Question: Here is my code below. It draw triangles on execution. I want to make a little change in it.
Change is
On execution there would be 1 triangle. but if i Click inside the triangle 1 then it draw other triangle. else dont draw.
I tried to do with the changes in 'g2d.draw(triangle2);'
But it have problem. It just dont show triangle but draw it as hidden.
'''
public class Triangle_shape extends JFrame implements ActionListener {
public static int x=0;
public static JButton btnSubmit = new JButton("Submit");
public static JButton change = new JButton("Change");
public Triangle_shape(){
}
public static void main(String[] args) {
TrianglePanel t= new TrianglePanel();
ClickListener cl= new ClickListener();
JFrame frame = new JFrame ();
final int FRAME_WIDTH = 500;
final int FRAME_HEIGHT = 500;
btnSubmit.addActionListener(cl);
frame.setSize (FRAME_WIDTH, FRAME_HEIGHT);
frame.setLayout(new BorderLayout());
frame.add(new TrianglePanel(), BorderLayout.CENTER);
frame.add(btnSubmit, BorderLayout.PAGE_END);
frame.add(change, BorderLayout.LINE_END);
frame.pack();
frame.repaint();
frame.setTitle("A Test Frame");
frame.setDefaultCloseOperation(JFrame.EXIT_ON_CLOSE);
frame.setVisible(true);
}
public static class TrianglePanel extends JPanel implements MouseListener{
private Polygon triangle,triangle2;
public TrianglePanel(){
//Create triangle
System.out.println("From Draw "+x);
triangle = new Polygon();
triangle.addPoint(150, 200);
triangle.addPoint(100, 100);
triangle.addPoint(200, 100);
triangle2 = new Polygon();
triangle2.addPoint(200, 300);
triangle2.addPoint(200, 200);
triangle2.addPoint(300, 200);
//Add mouse Listener
addMouseListener(this);
//Set size to make sure that the whole triangle is shown
setPreferredSize(new Dimension(300, 300));
}
/** Draws the triangle as this frame's painting */
public void paintComponent(Graphics g){
Graphics2D g2d = (Graphics2D)g;
System.out.println("From Graphics "+x);
g2d.draw(triangle);
g2d.draw(triangle2);
}
//Required methods for MouseListener, though the only one you care about is click
public void mousePressed(MouseEvent e) {}
public void mouseReleased(MouseEvent e) {}
public void mouseEntered(MouseEvent e) {}
public void mouseExited(MouseEvent e) {}
/** Called whenever the mouse clicks. */
public void mouseClicked(MouseEvent e) {
x++;
Point p = e.getPoint();
if(triangle.contains(p) )
System.out.println("1");
else if (triangle2.contains(p))
{ System.out.println("2");
}
else
{
System.out.println("Trianglhhhhhhhhhhhhhhhhhhpoint");
x--;}
}
}
private static class ClickListener implements ActionListener {
private int clickCount = 0;
@Override
public void actionPerformed(ActionEvent e) {
if (e.getSource() == btnSubmit) {
clickCount++;
if (clickCount == 1)
btnSubmit.setText("clicked!");
else
btnSubmit.setText("Inside Triangle " + x + " times!");
}
else {
//JOptionPane.showMessageDialog(MainClass.this, "You must click at least once!",
btnSubmit.setText("Error " + clickCount + " times!");
}
}
}
}
'''

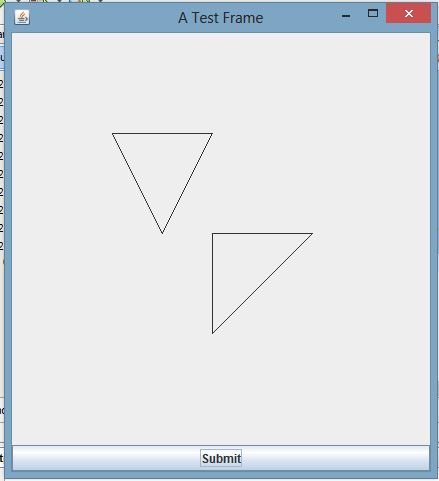
Answer: Try the below code, its a sample created from your own code.
'''
import javax.swing.*;
import java.awt.*;
import java.awt.event.MouseEvent;
import java.awt.event.MouseListener;
public class MyTriangle{
static JFrame frame = new JFrame();
public static void main(String[] args)
{
frame.setSize(1000, 1500);
frame.setTitle("Triangle Draw");
frame.setDefaultCloseOperation(JFrame.EXIT_ON_CLOSE);
//add panel to frame and make it visible
Polygon triangle1 = new Polygon();
triangle1.addPoint(100, 500); // first
triangle1.addPoint(600, 500);//last
triangle1.addPoint(350, 300);//middel
addTriangle(new Triangle(triangle1));
frame.setVisible(true);
}
public static void addTriangle(Triangle triangle1)
{
frame.add(triangle1);
}
static class Triangle extends JPanel implements MouseListener{
private Polygon triangle;
public Triangle(Polygon triangle)
{
this.triangle = triangle;
addMouseListener(this);
}
public void paintComponent(Graphics g){
Graphics2D g2d = (Graphics2D)g;
g2d.draw(triangle);
}
@Override
public void mouseClicked(MouseEvent e) {
Point p = e.getPoint();
if(triangle.contains(p))
{
Polygon triangle2 = new Polygon();
triangle2.addPoint(200, 300);
triangle2.addPoint(200, 200);
triangle2.addPoint(300, 200);
MyTriangle.addTriangle(new Triangle(triangle2));
Graphics2D g2d = (Graphics2D)this.getGraphics();
g2d.draw(triangle2);
}
}
}
'''
}